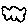
Label: cloud